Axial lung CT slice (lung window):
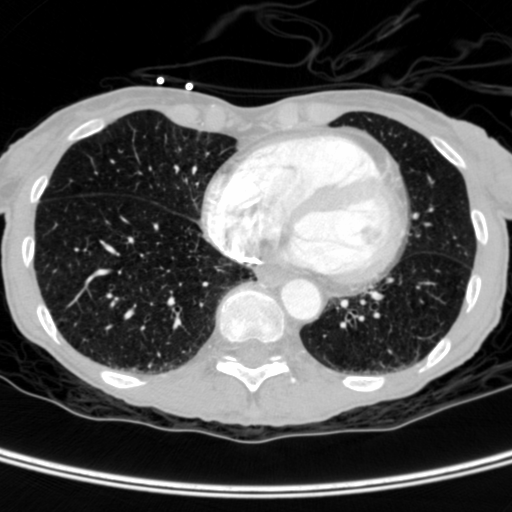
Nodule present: no